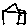
Label: house